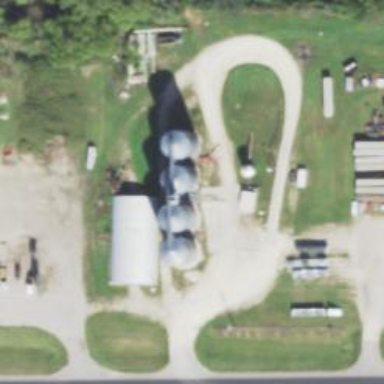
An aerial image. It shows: Silo.